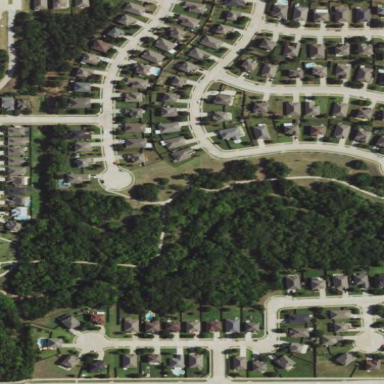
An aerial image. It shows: Residential area within neighborhood.